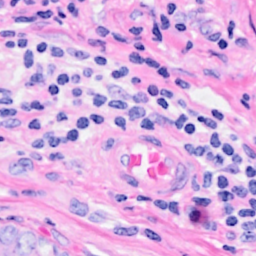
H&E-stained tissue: Breast